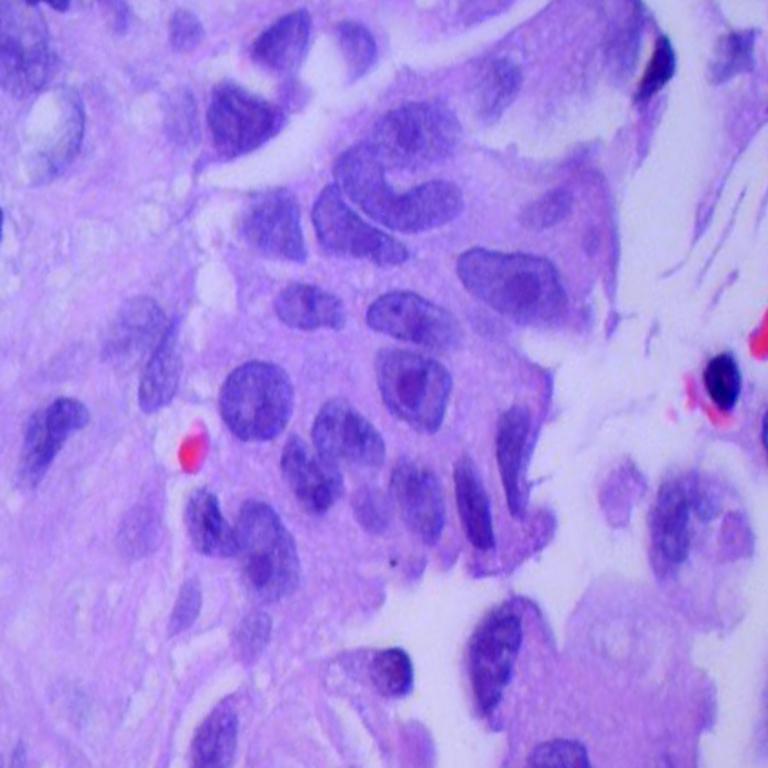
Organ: lung
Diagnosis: adenocarcinomas